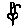
Label: flower